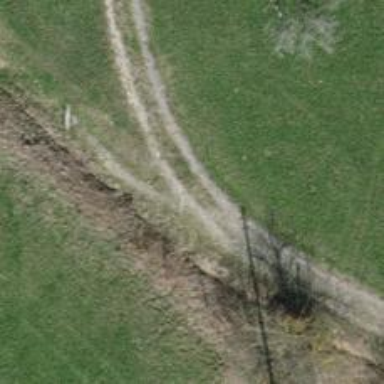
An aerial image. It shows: Compacted grade3 track.